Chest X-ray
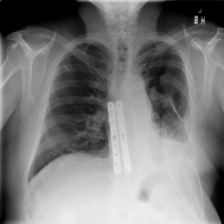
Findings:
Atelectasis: negative
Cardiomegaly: negative
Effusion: negative
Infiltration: negative
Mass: negative
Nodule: negative
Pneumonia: negative
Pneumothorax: negative
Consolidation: negative
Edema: negative
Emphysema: negative
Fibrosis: negative
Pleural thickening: negative
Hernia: negative